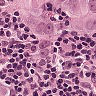
Metastatic tissue present: yes